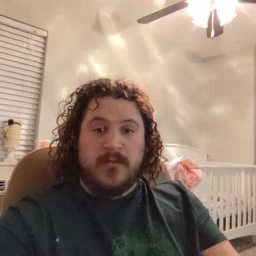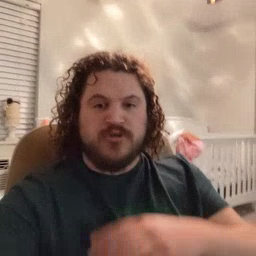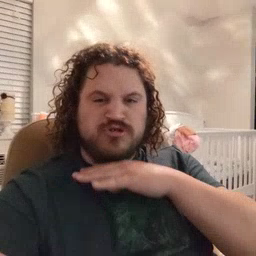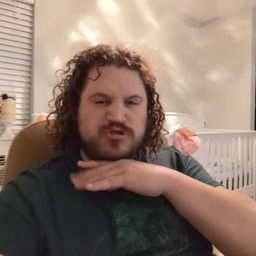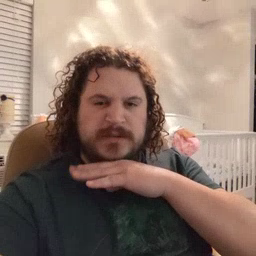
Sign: dirty